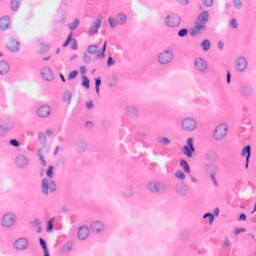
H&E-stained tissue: Kidney